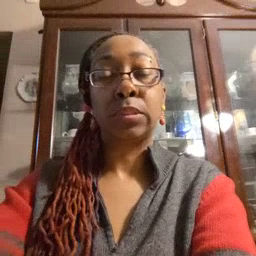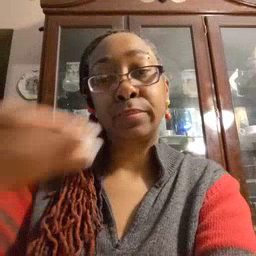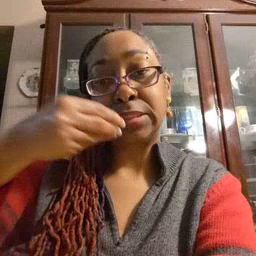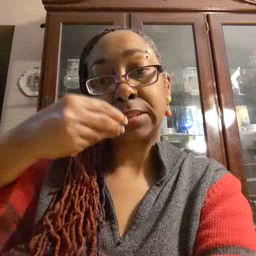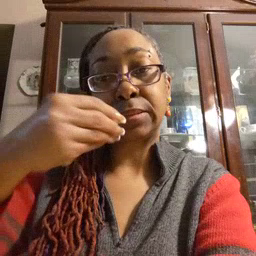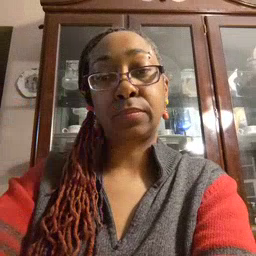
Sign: pizza